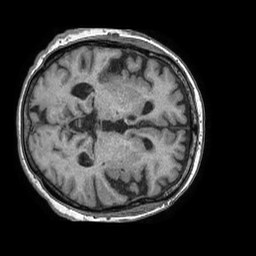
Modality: T1w
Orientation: axial
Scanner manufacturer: philips
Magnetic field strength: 1.5 T
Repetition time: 0.007579 s
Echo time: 0.003455 s